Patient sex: M
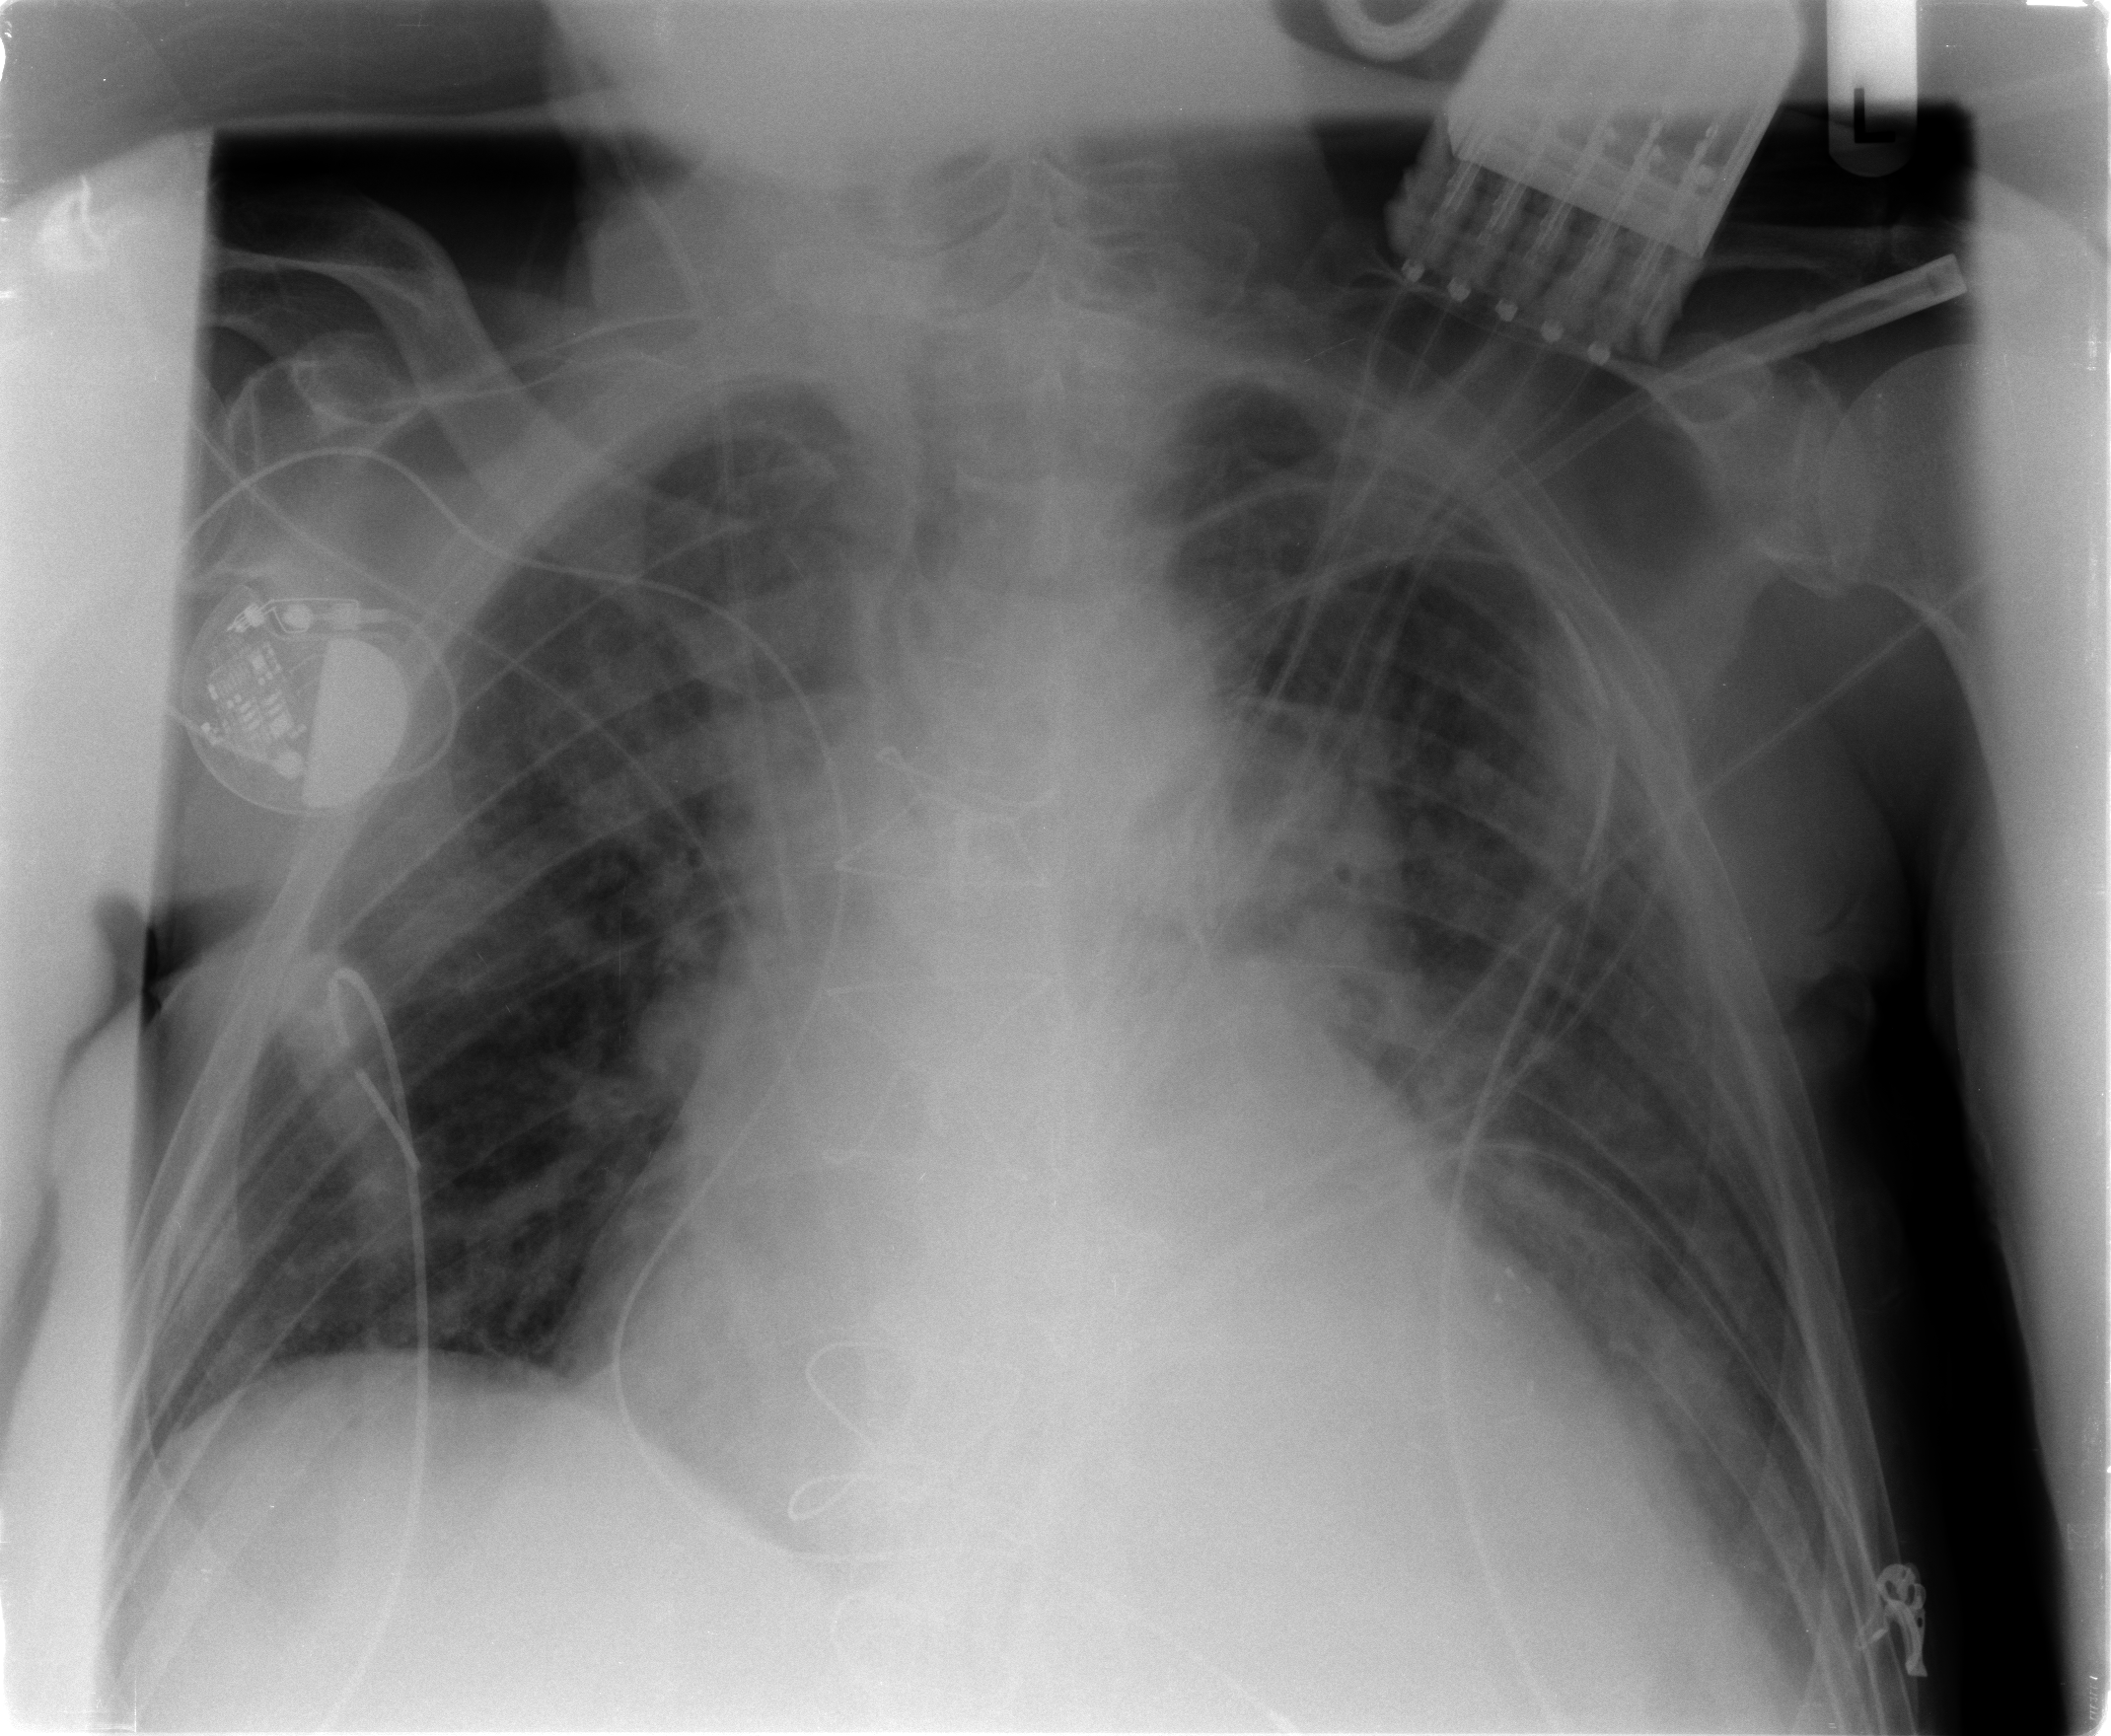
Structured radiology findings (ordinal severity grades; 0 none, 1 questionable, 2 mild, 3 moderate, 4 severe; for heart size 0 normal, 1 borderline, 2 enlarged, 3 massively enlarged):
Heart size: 2
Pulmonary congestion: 2
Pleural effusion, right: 2
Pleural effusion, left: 1
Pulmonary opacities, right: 2
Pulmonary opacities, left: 2
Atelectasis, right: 2
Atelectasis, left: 2